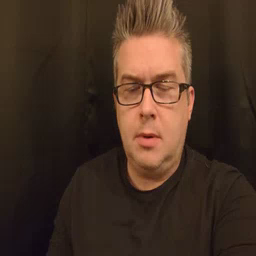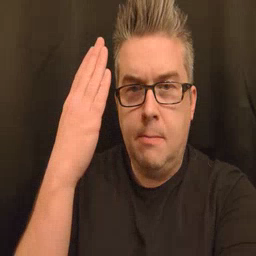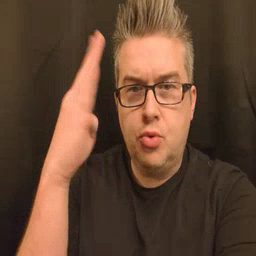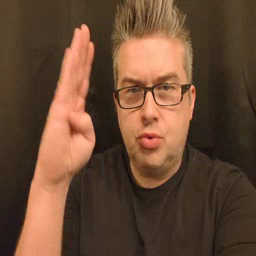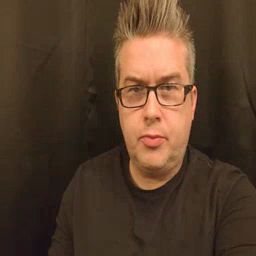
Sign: blue